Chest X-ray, PA view. Patient: 39 years old, sex F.
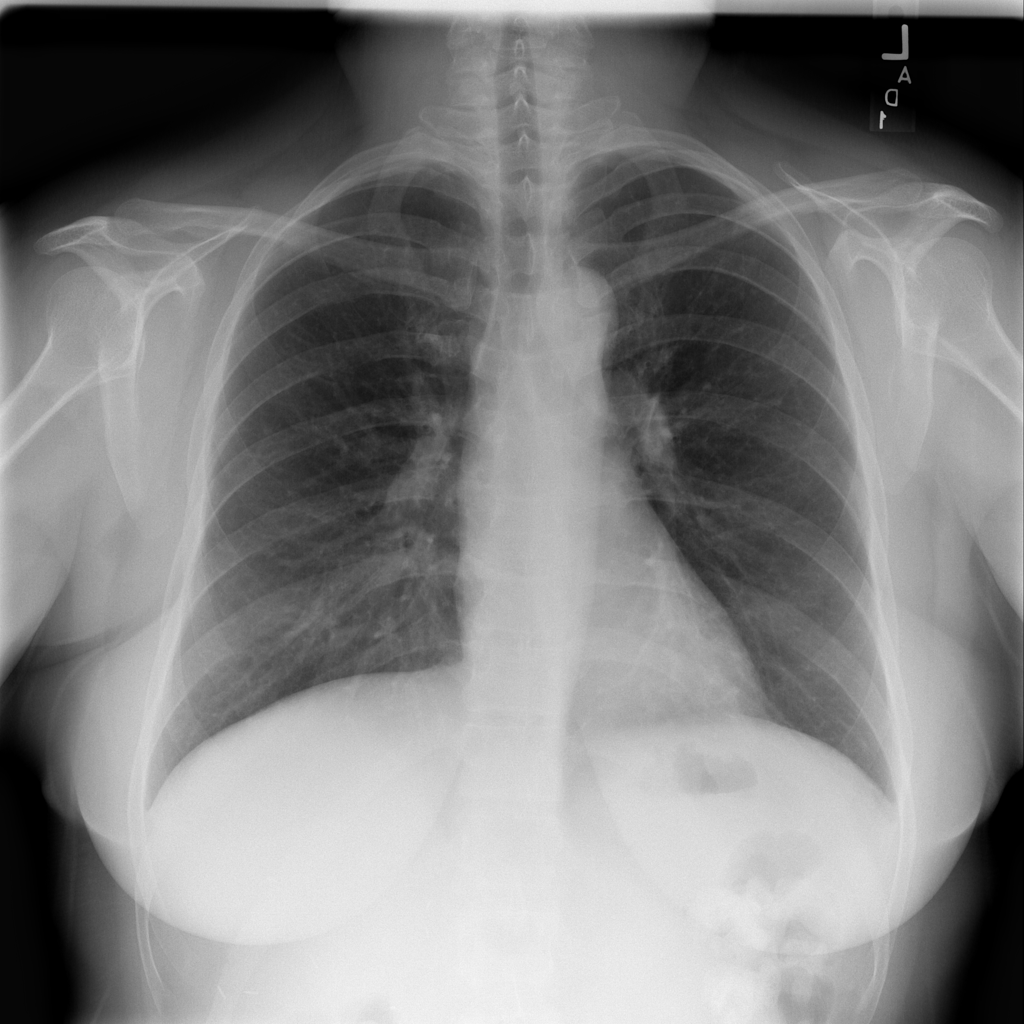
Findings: No Finding